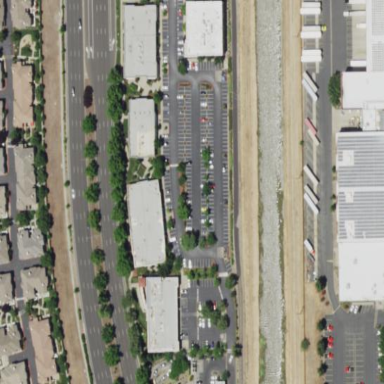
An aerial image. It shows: Commercial area.